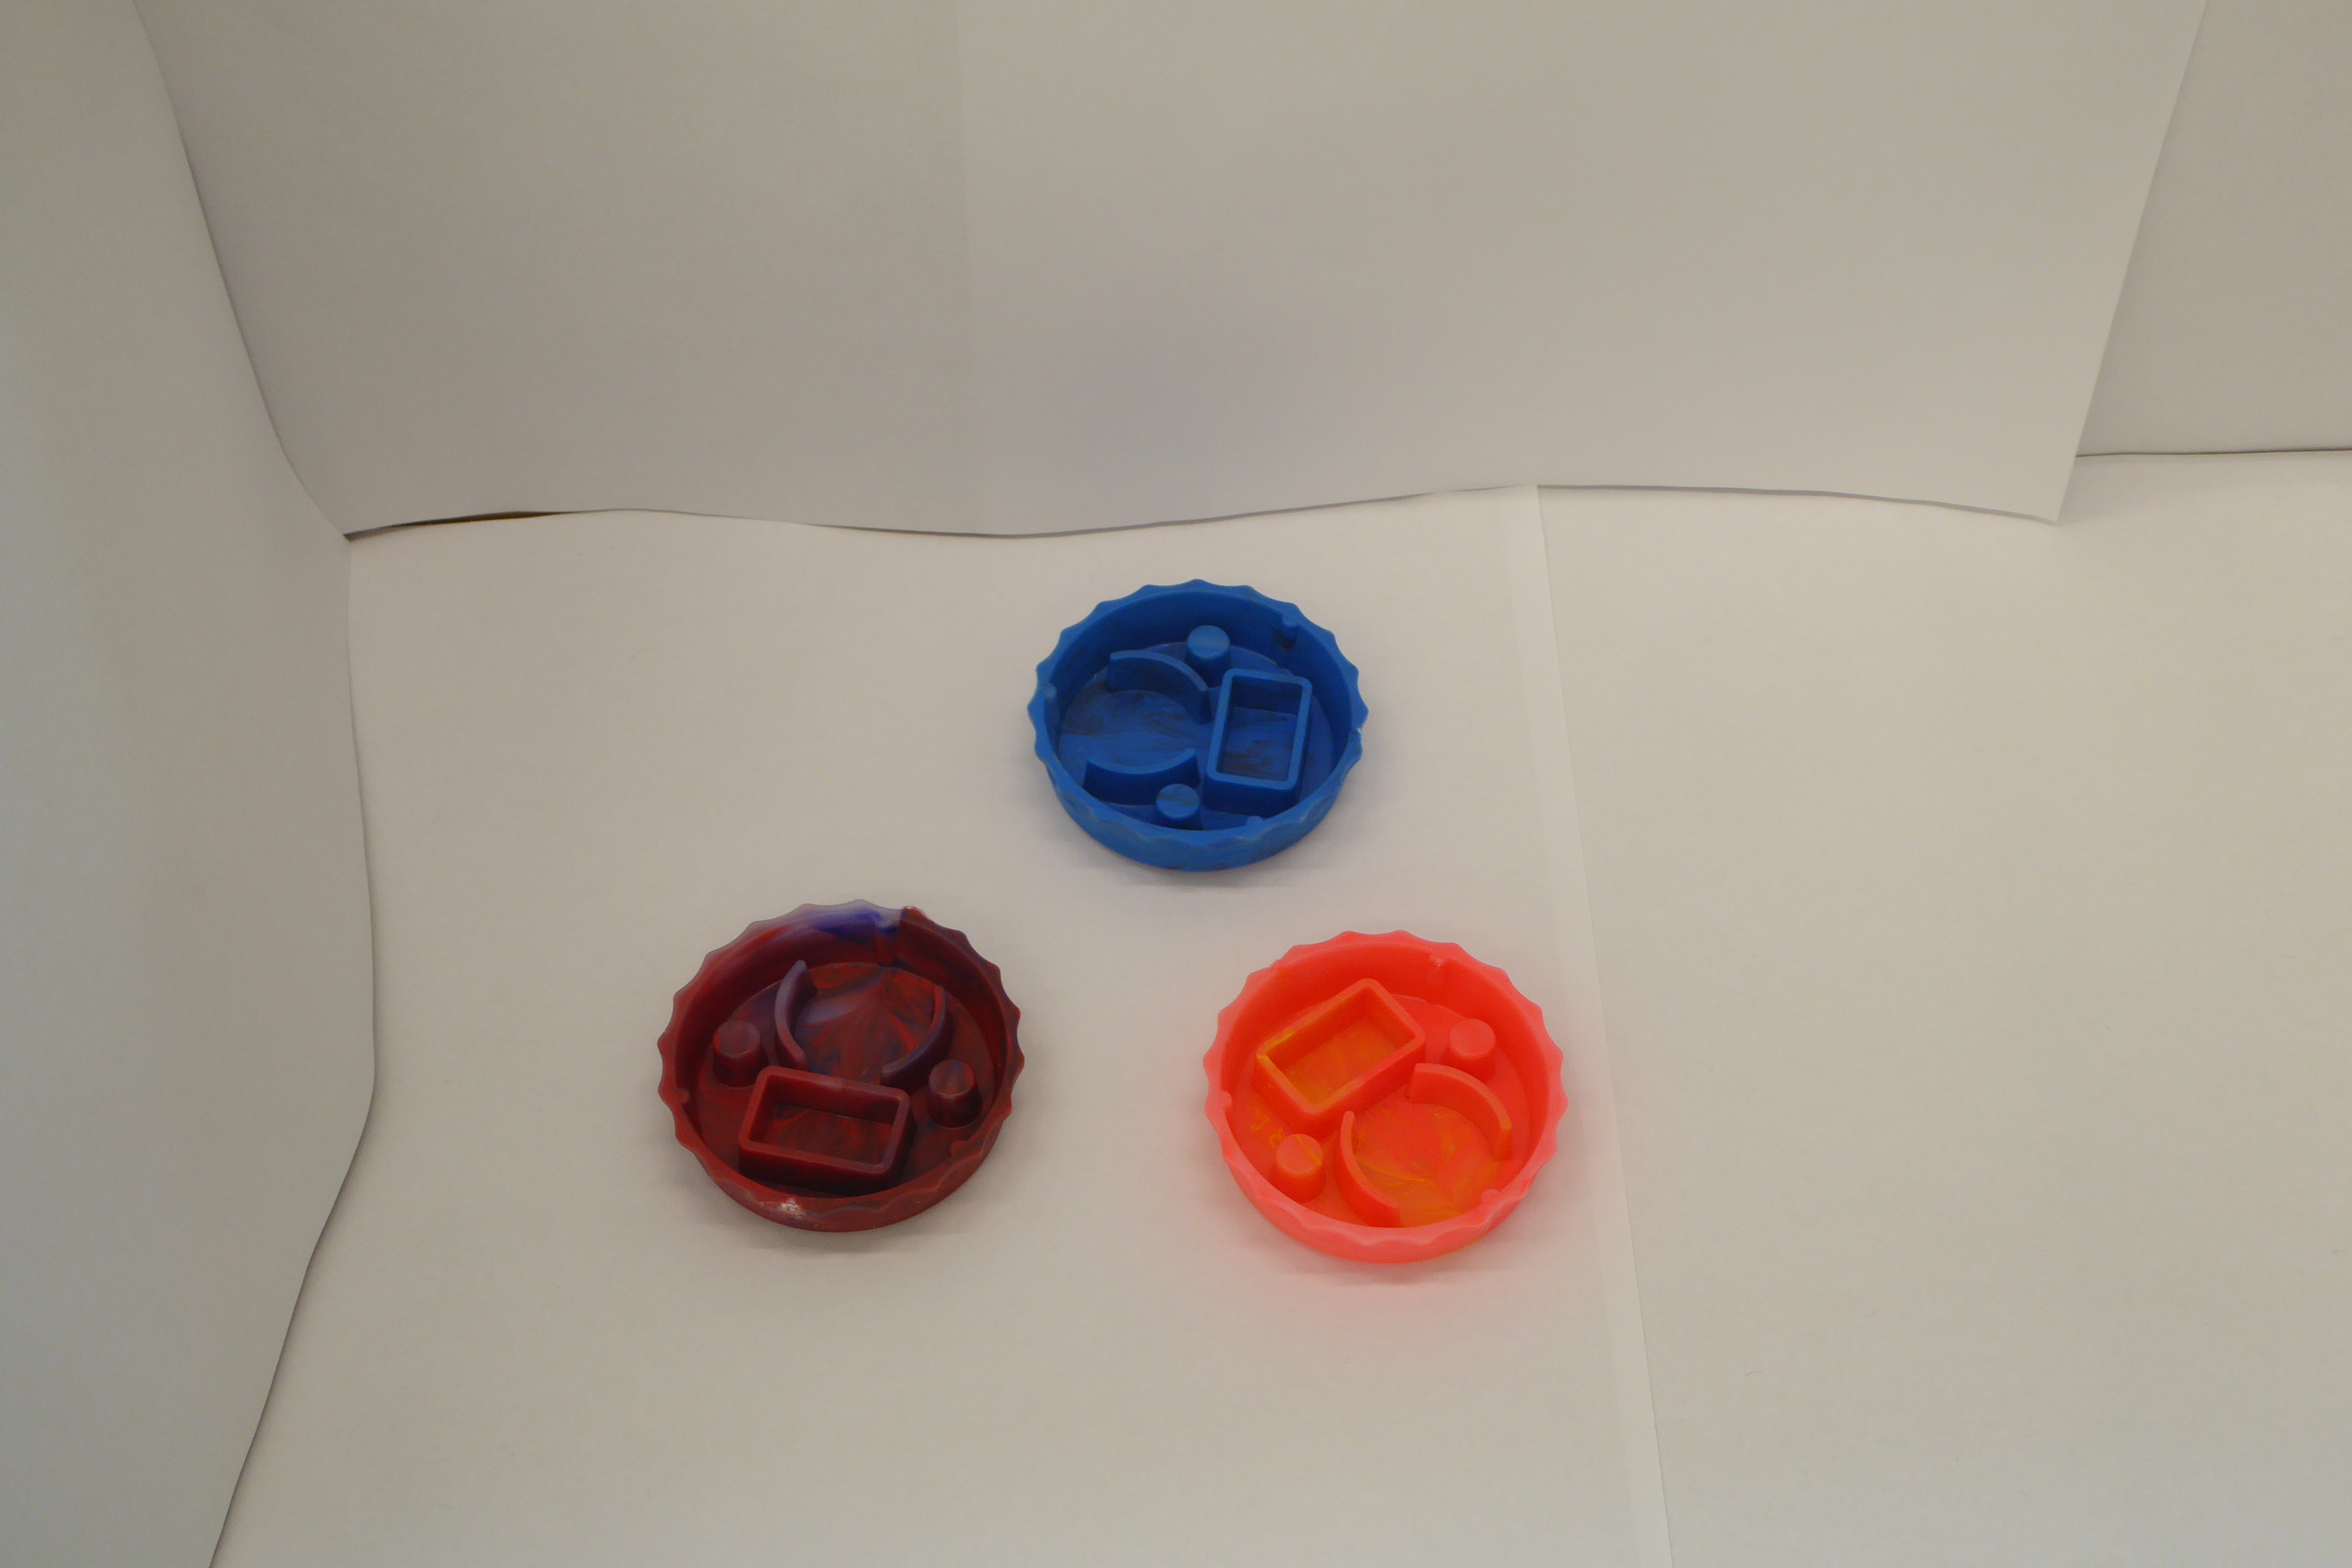
Label: Bottle Opener - Cover